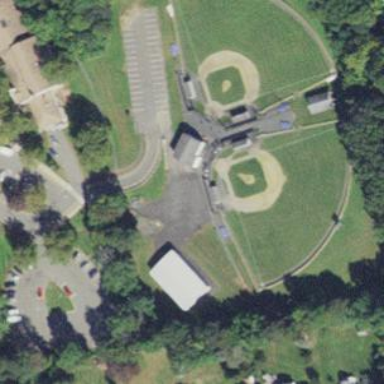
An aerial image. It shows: Baseball pitch for leisure and sports activities.